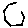
Label: hexagon